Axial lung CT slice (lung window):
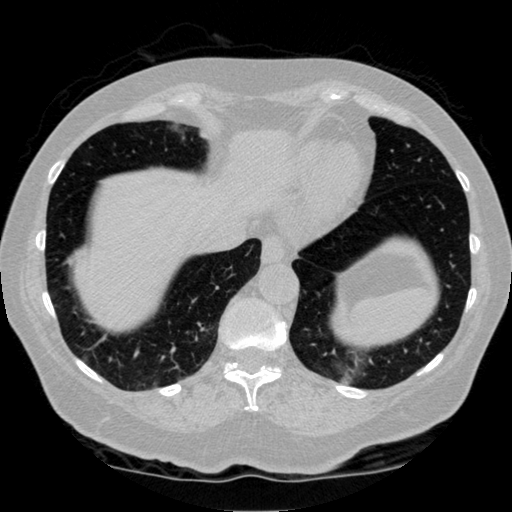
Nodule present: no